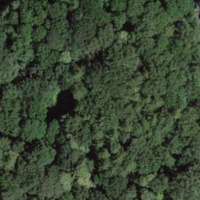
EUNIS habitat code: 53
Species observed at this site:
Cornus sanguinea